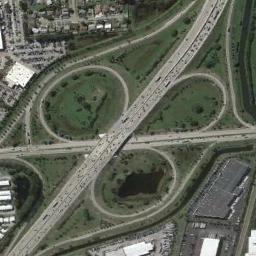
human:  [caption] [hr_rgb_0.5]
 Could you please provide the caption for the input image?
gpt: The clover-leaf overpasses over the roads on the lawn and the overpass is surrounded by lots of buildings .

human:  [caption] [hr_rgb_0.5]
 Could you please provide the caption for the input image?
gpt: There are many trees and buildings beside the overpass .

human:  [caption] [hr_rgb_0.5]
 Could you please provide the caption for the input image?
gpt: Two overpasses and a road cross here .

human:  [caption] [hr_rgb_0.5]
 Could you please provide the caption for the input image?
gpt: The overpass is on the grass next to some houses .

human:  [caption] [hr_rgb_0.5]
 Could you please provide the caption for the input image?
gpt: There are some green meadows and buildings around the overpass .